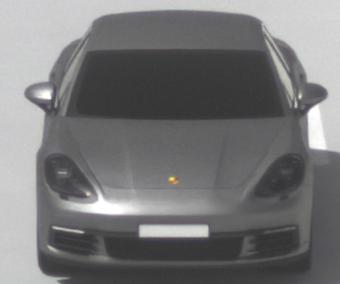
Make: Porsche
Model: Panamera
Detailed model: Panamera (971)
Model produced from: 2016/11
Model produced until: 2018/08
Doors: 5
Color: gray
Road condition: dry road
Daytime: midday
Contrast: medium contrast